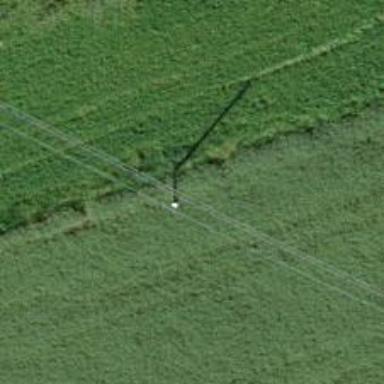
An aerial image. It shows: Power pole.